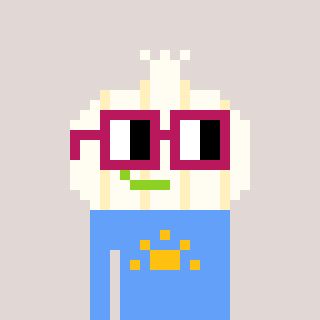
a pixel art character with square dark red glasses, a garlic-shaped head and a blue-colored body on a warm background